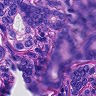
Metastatic tissue present: yes